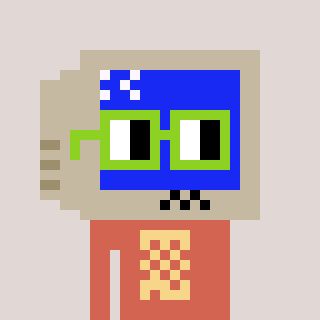
a pixel art character with square light green glasses, a old monitor-shaped head and a peachy-colored body on a warm background